Interaction volume radius: 5 \u00c5
Interaction volume height: 25 \u00c5
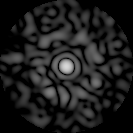
Disorder parameter: 0.8458